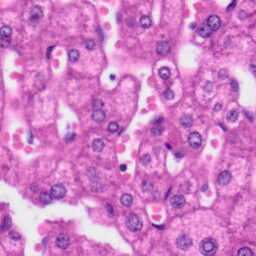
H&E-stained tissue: Liver